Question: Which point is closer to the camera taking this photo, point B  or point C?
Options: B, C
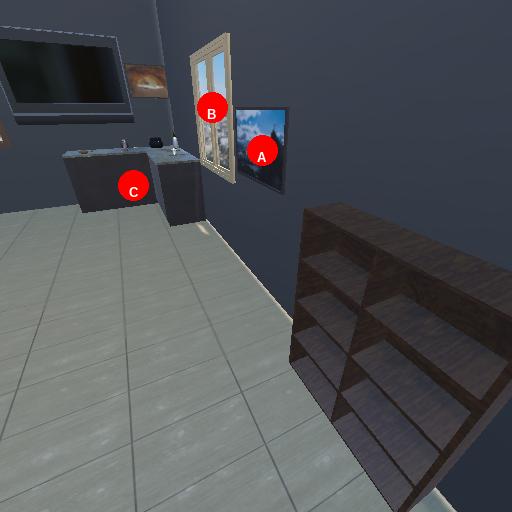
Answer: B